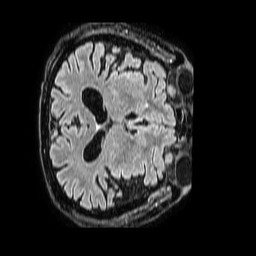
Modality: FLAIR
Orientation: axial
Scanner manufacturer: philips
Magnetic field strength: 1.5 T
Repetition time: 4.8 s
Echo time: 0.3 s